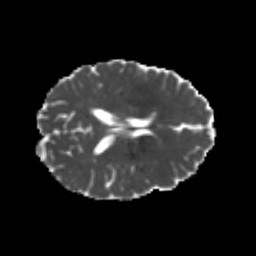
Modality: MD
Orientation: axial
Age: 26
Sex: female
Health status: healthy
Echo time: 0.074 s